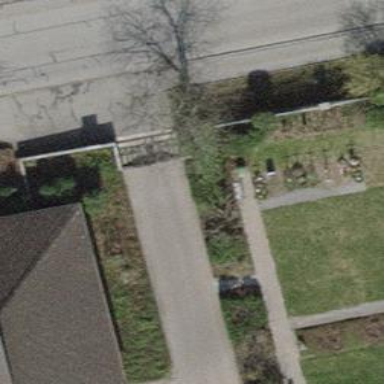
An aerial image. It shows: Gate.